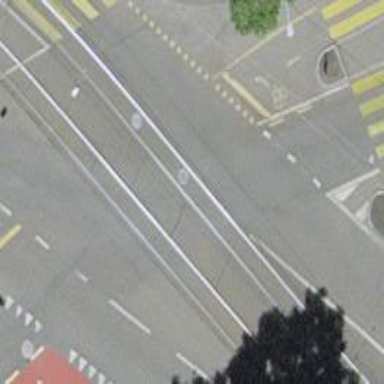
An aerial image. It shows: Tram level crossing on railway.